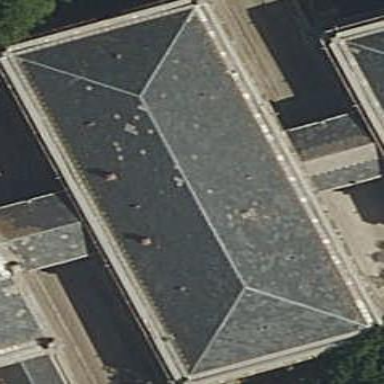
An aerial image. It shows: Building with hipped roof.